Question: Please i have this figure:
i ask how can set labels tamisag.data:using 1:2 below figure ?
Thank you.
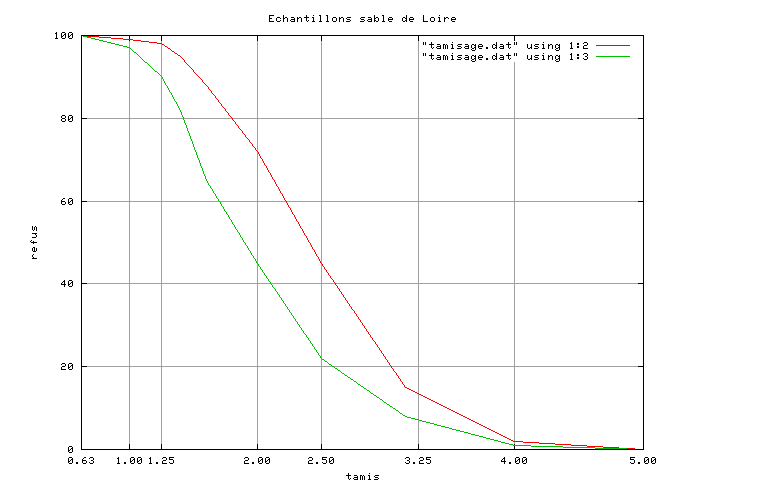
Answer: '''
set key outside
set key bottom right
'''
For help on a command in gnuplot use
'''
help <cmd>
'''
e.g.
'''
help set key
'''
Complete info:
'''
set key {on|off} {default}
{left | right | top | bottom | outside | below | <position>}
{Left | Right} {{no}reverse}
{samplen <sample_length>} {spacing <vertical_spacing>}
{width <width_increment>}
{height <height_increment>}
{{no}autotitles}
{title "<text>"} {{no}enhanced}
{{no}box { {linestyle | ls <line_style>}
| {linetype | lt <line_type>}
{linewidth | lw <line_width>}}}
unset key
show key
'''
Docs:
<URL>
Demo:
<URL>